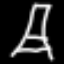
Label: The Eiffel Tower